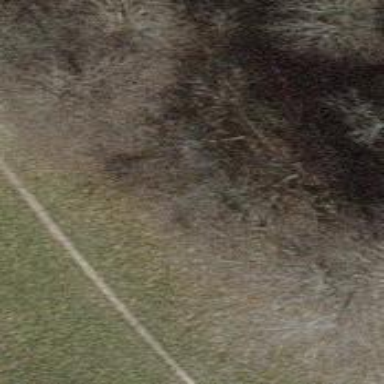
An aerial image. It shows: Ground path.